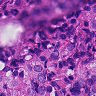
Metastatic tissue present: yes